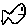
Label: fish